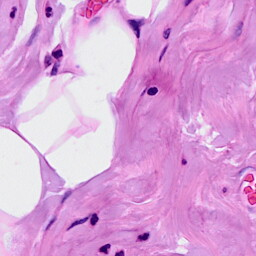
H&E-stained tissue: Breast